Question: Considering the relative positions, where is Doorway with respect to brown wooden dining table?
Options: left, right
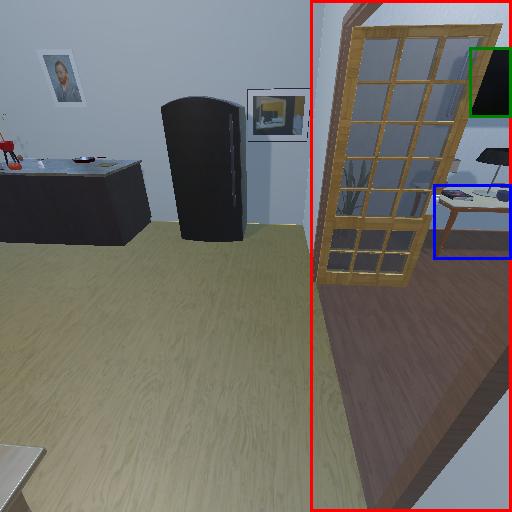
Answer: left